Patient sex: F
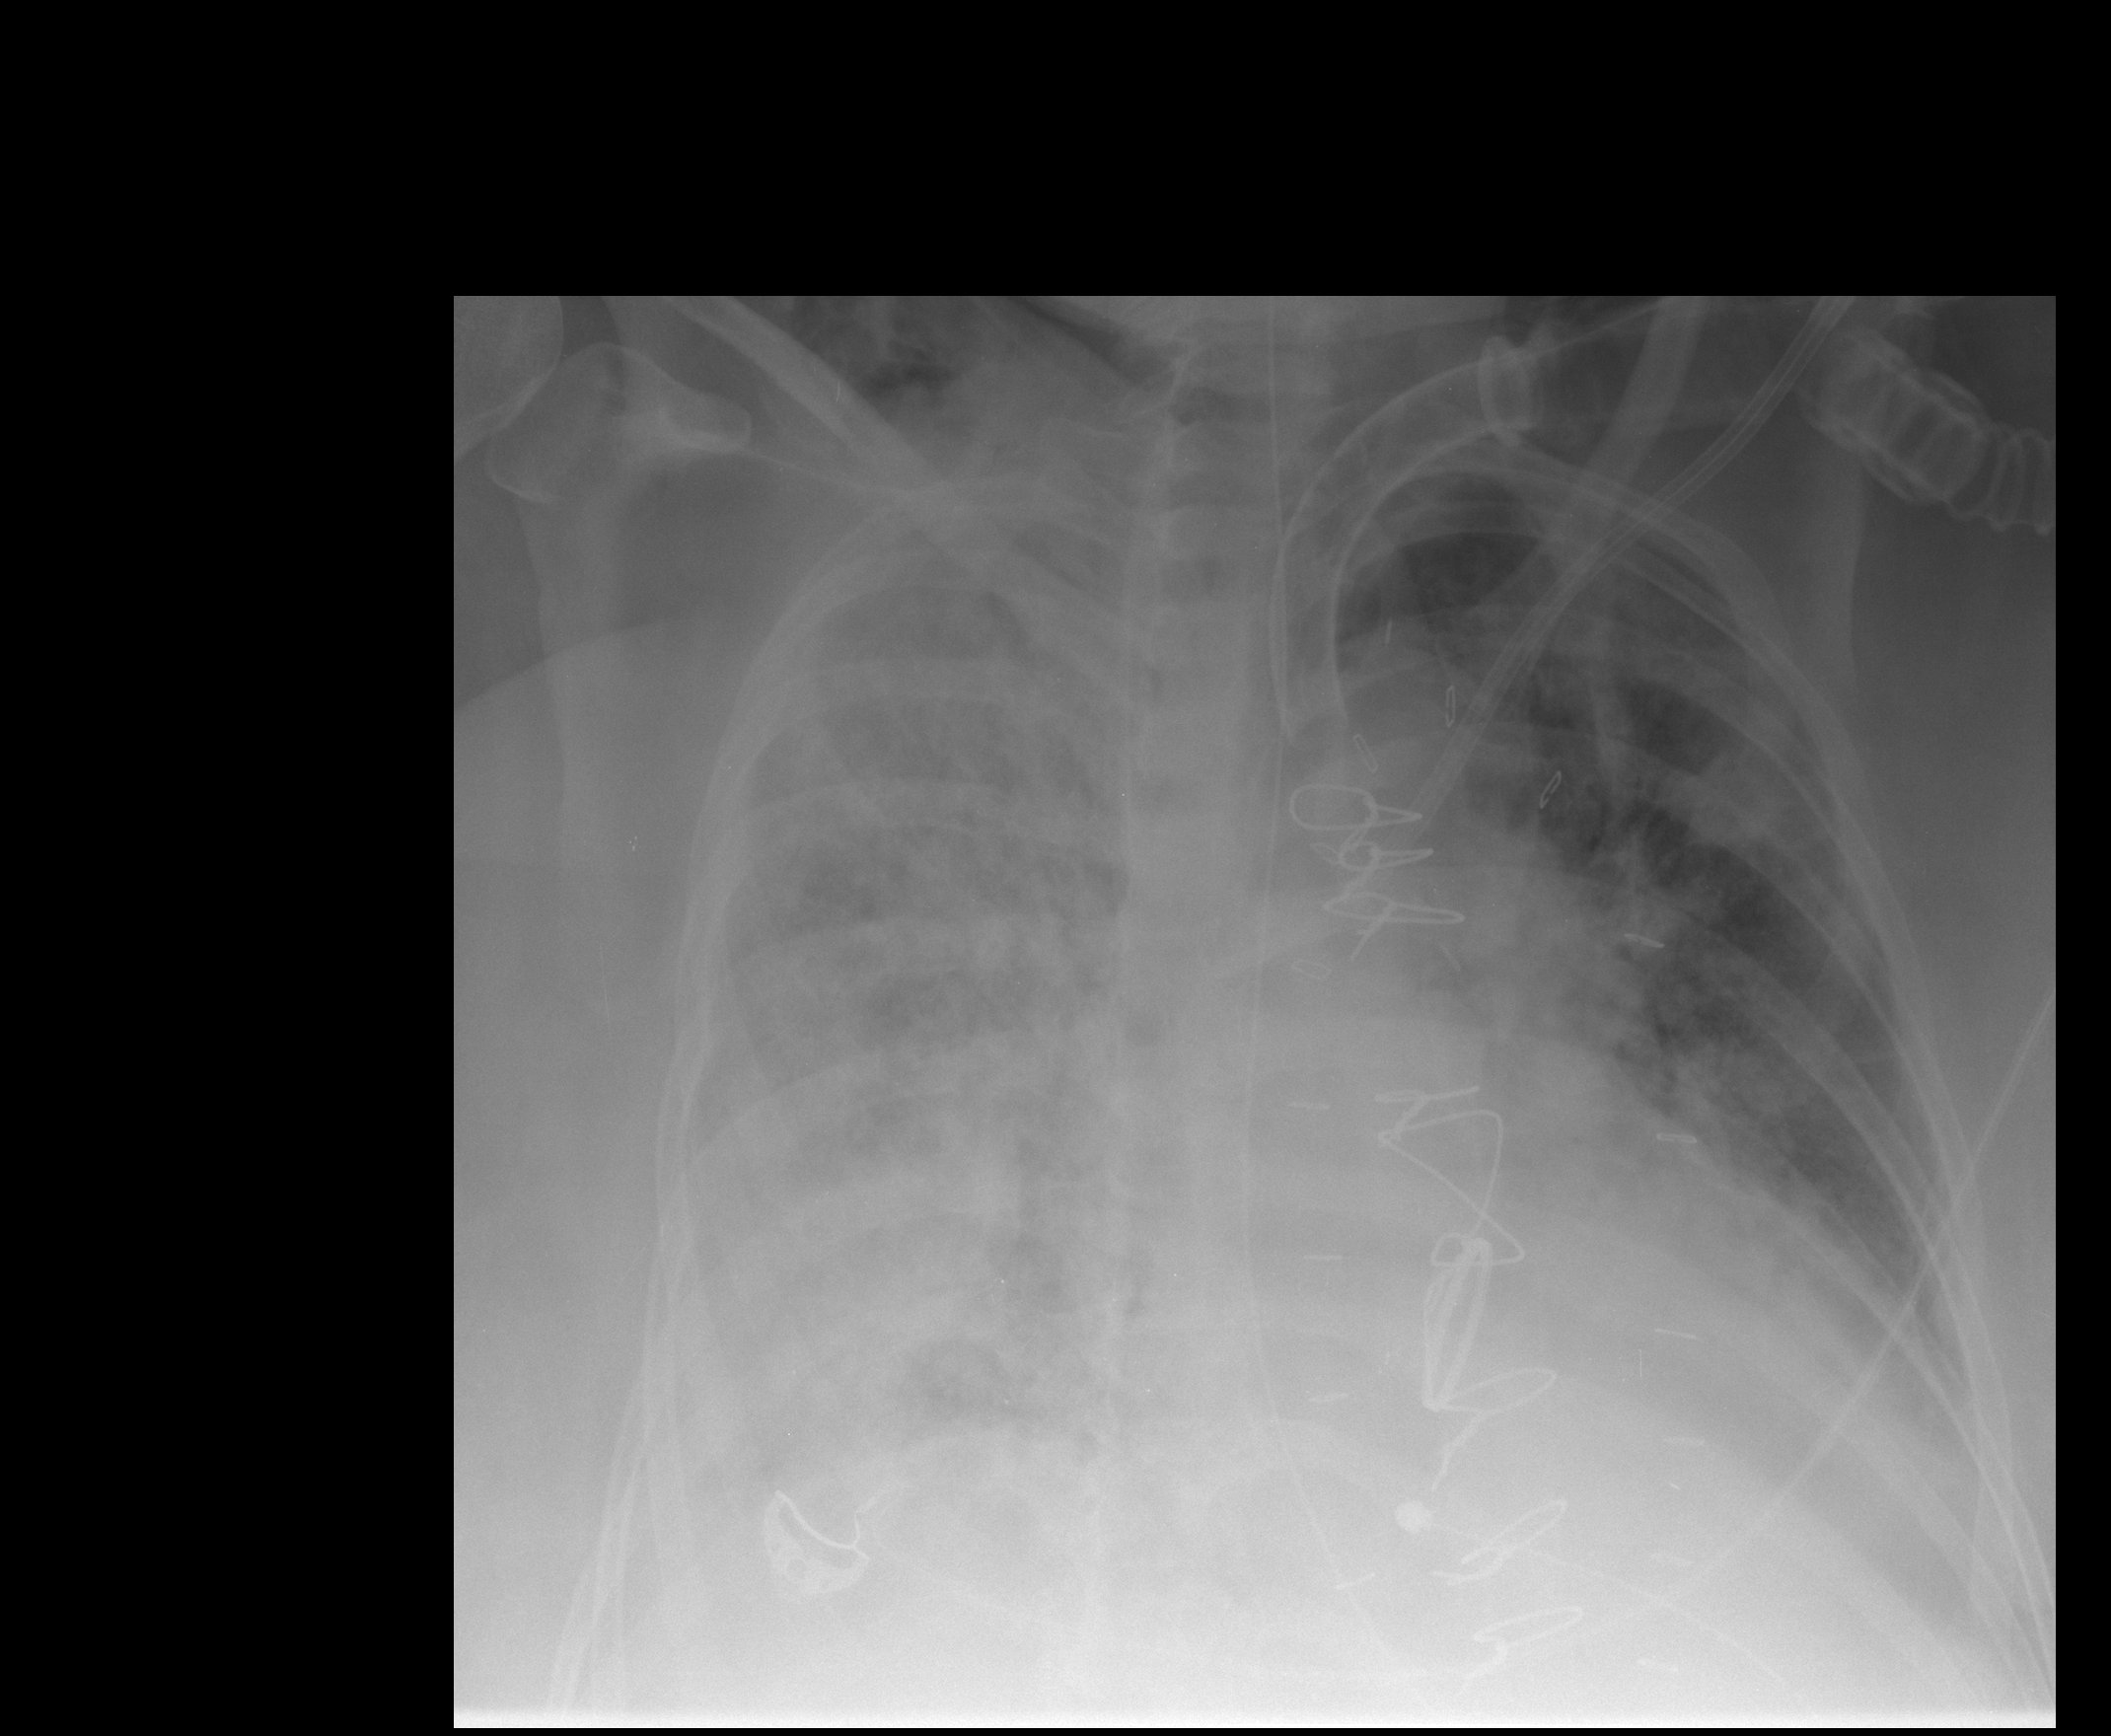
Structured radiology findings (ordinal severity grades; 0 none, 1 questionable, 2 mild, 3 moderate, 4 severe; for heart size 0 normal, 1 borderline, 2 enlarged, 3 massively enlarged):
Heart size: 2
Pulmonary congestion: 2
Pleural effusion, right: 3
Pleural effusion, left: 2
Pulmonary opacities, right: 4
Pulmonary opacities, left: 3
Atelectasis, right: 3
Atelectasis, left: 2